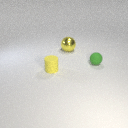
small yellow rubber cylinder to the left of large yellow metal sphere